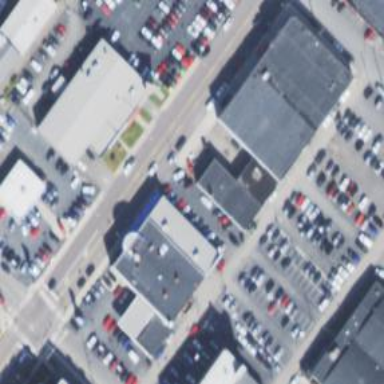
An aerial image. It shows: Building housing car shop.